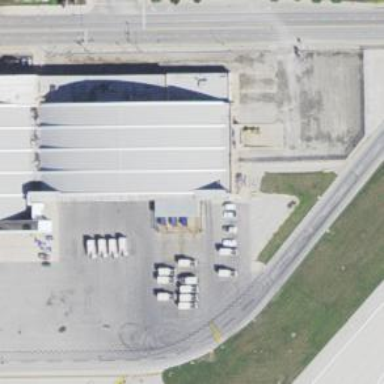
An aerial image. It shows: Hangar building at the airport.